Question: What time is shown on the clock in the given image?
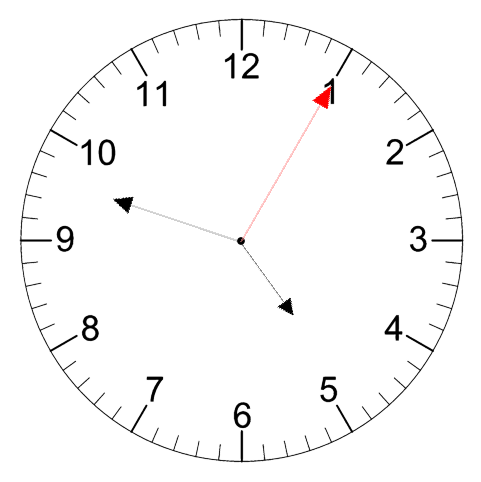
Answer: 04:48:05